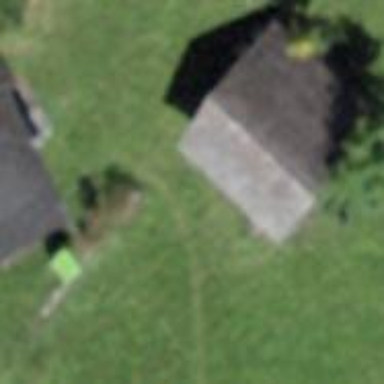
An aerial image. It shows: Barn.